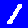
Digit: 1